Question: What is the correct way to texture map an object in OpenGL 2.1? At the moment I am performing the following steps but am unable to get the texture to appear correctly on the object.
1. Generate a buffer and store the ID
2. Bind the buffer
3. Upload the data to the buffer
4. Every time the object from the buffer is rendered: 4.1. Enable GL_TEXTURE_2D, GL_VERTEX_ARRAY and GL_TEXTURE_COORD_ARRAY 4.2. Bind the texture then bind the buffer 4.3 Setup glTexCoordPointer then setup glVertexPointer 4.4 Use glDrawArrays to render the object 4.5 Call glFlush
Code for creating the VBO:
'''
GLuint flagVBO;
glGenBuffers(1, &flagVBO);
glBindBuffer(GL_ARRAY_BUFFER, flagVBO);
glBufferData(GL_ARRAY_BUFFER, sizeof(flag), (void*) flag, GL_STATIC_DRAW);
'''
Code for rendering the VBO:
'''
glEnable(GL_TEXTURE_2D);
glEnableClientState(GL_VERTEX_ARRAY);
glEnableClientState(GL_TEXTURE_COORD_ARRAY);
glBindTexture(GL_TEXTURE_2D, gameManager->getTextureManager().getTexture("poleEndFlag")); //The get texture method returns 2 which is the correct texture
glColor3f(1.0, 1.0, 1.0);
glBindBuffer(GL_ARRAY_BUFFER, flagVBO);
glTexCoordPointer(2, GL_FLOAT, sizeof(float)*5, (GLvoid*)3);
glVertexPointer(3, GL_FLOAT, sizeof(float)*5, (GLvoid*)0);
glDrawArrays(GL_QUADS, 0, sizeof(flag) / sizeof(float) / 5);
glFlush();
glDisableClientState(GL_TEXTURE_COORD_ARRAY);
glDisableClientState(GL_VERTEX_ARRAY);
glDisable(GL_TEXTURE_2D);
'''
flagVBO array:
'''
flag[120] = {
//Bottom
-0.1, 1.4, 0.025, 1, 1,
-0.8, 1.4, 0.025, 0, 1,
-0.8, 1.4, -0.025, 0, 0,
-0.1, 1.4, -0.025, 1, 0,
//Top
-0.1, 1.95, 0.025, 1, 1,
-0.8, 1.95, 0.025, 0, 1,
-0.8, 1.95, -0.025, 0, 0,
-0.1, 1.95, -0.025, 1, 0,
//Front
-0.1, 1.4, 0.025, 1, 0,
-0.8, 1.4, 0.025, 0, 0,
-0.8, 1.95, 0.025, 0, 1,
-0.1, 1.95, 0.025, 1, 1,
//Back
-0.1, 1.4, -0.025, 1, 0,
-0.8, 1.4, -0.025, 0, 0,
-0.8, 1.95, -0.025, 0, 1,
-0.1, 1.95, -0.025, 1, 1,
//Left
-0.8, 1.95, 0.025, 1, 1,
-0.8, 1.4, 0.025, 0, 1,
-0.8, 1.4, -0.025, 0, 0,
-0.8, 1.95, -0.025, 1, 0,
//Right
-0.1, 1.95, 0.025, 1, 1,
-0.1, 1.4, 0.025, 0, 1,
-0.1, 1.4, -0.025, 0, 0,
-0.1, 1.95, -0.025, 1, 0
}
'''
It appears the vertex co-ordinates render correctly but the tex co-ordinates don't. The object is rendered the same color as the main color in the texture but the whole texture is not there.

The image shows the rendered object on the left and the texture it should have on the right
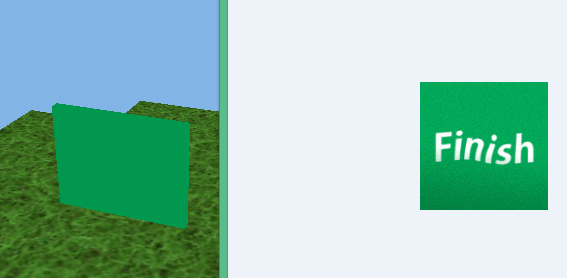
Answer: Your texture coord pointer is wrong. The offset is in . And the 3 bytes your are specifying are somewhere inbetween the x and y coordinate of your vertex positions. The correct value would be
'''
glTexCoordPointer(2, GL_FLOAT, sizeof(float)*5, (GLvoid*) (3*sizeof(GLfloat)) );
'''